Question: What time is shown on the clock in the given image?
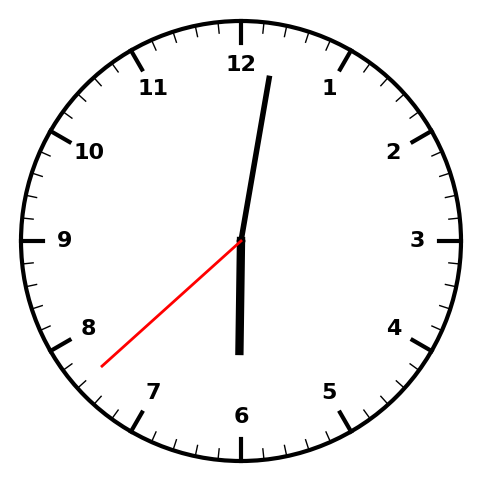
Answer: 06:01:38